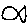
Label: fish